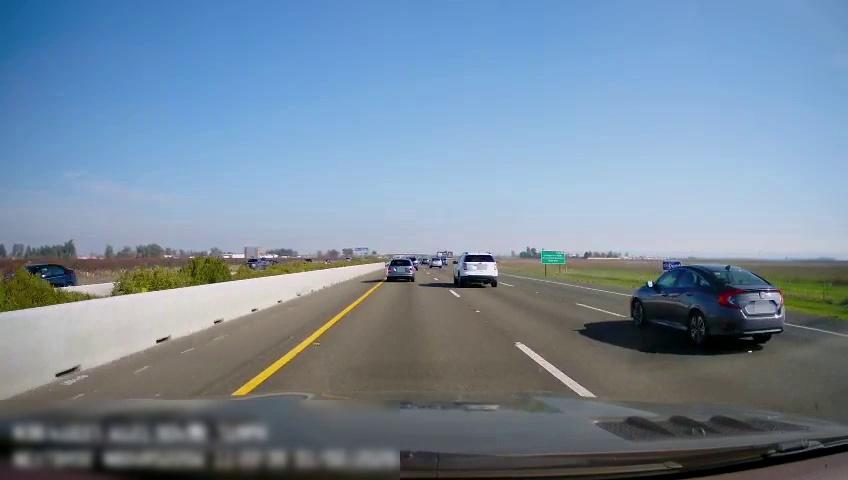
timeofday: Day
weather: Sunny
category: Drivable Space
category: Vehicles | Car
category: Vehicles | SUV
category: Vehicles | Car
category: Vehicles | Car
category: Vehicles | SUV
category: Vehicles | SUV
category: Vehicles | SUV
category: Lanes | Current Lane
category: Lanes | Current Lane
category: Lanes | Alternate Lane
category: Lanes | Alternate Lane